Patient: sex M, age 44
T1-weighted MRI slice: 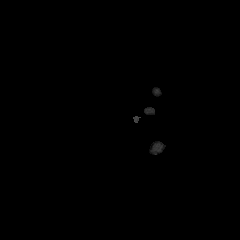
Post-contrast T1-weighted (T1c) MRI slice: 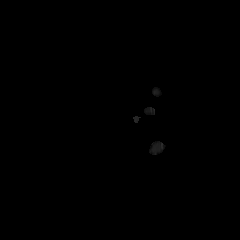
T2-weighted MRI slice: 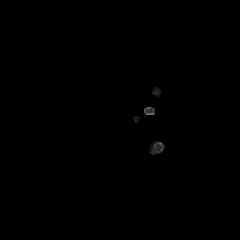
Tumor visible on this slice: no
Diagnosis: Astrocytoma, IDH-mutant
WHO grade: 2